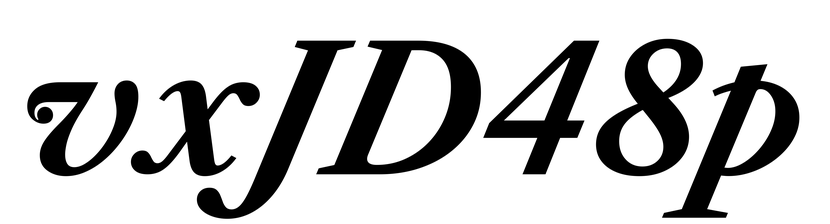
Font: LibreCaslonText-Italic_Bold_Italic